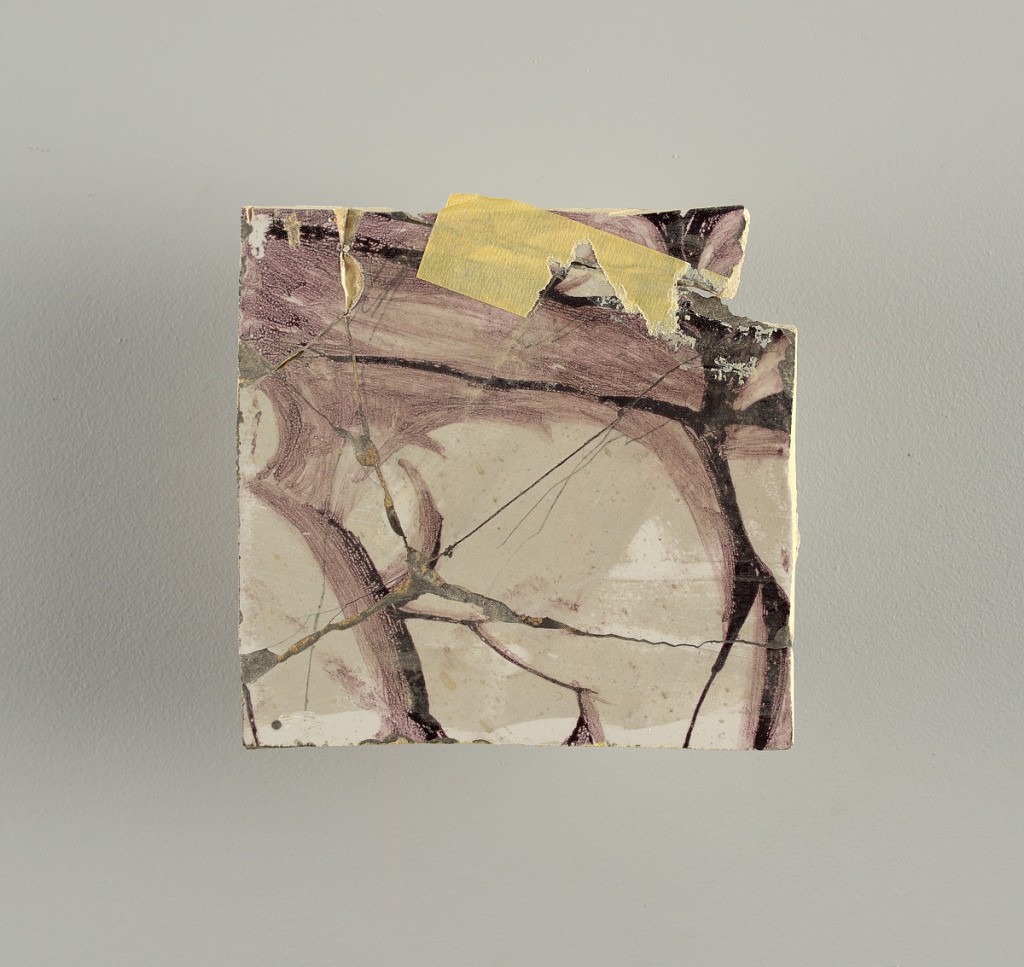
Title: Wall facing
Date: ca. 1725
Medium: tin-glazed earthenware, underglaze
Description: Two vertical rectangles, twenty-three tiles high.  A) Nine tiles wide at top; seven tiles wide at bottom.  B) Ten and one-half tiles wide.

Arabesque design of foliage.  A) with centered figure of Justice under a canopy.  B) with centered urn.